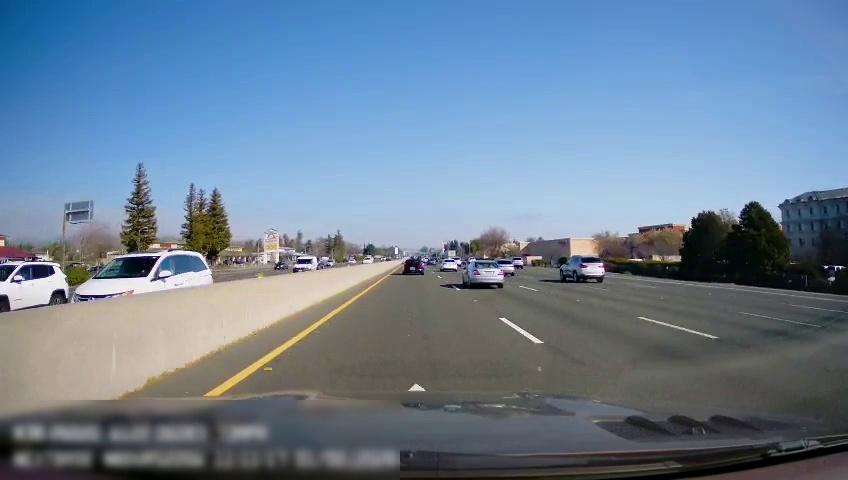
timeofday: Day
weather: Sunny
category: Drivable Space
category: Drivable Space
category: Vehicles | Car
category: Vehicles | Car
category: Vehicles | Car
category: Vehicles | Car
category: Vehicles | Car
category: Vehicles | Truck
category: Vehicles | Car
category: Vehicles | Car
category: Vehicles | Van
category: Vehicles | SUV
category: Vehicles | Other LV
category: Vehicles | SUV
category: Vehicles | Car
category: Vehicles | SUV
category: Vehicles | SUV
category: Vehicles | Car
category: Lanes | Alternate Lane
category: Lanes | Current Lane
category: Lanes | Current Lane
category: Lanes | Alternate Lane
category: Lanes | Alternate Lane
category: Lanes | Alternate Lane